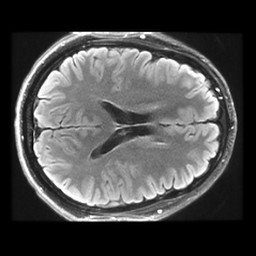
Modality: FLAIR
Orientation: axial
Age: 23
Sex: male
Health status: healthy
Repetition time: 12 s
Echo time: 0.09782 s